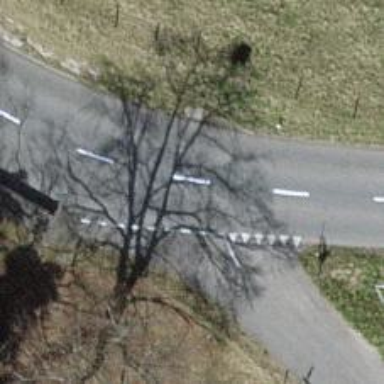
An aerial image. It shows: Secondary road with asphalt surface.